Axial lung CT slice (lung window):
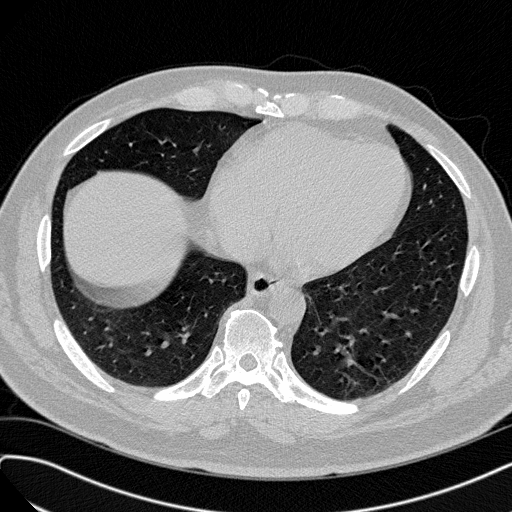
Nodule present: no